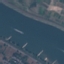
Land use / land cover: River